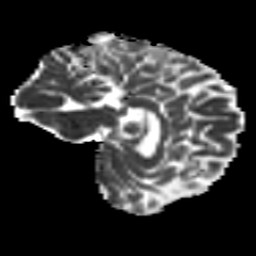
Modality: MD
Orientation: sagittal
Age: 32
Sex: male
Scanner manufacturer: siemens
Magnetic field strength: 3 T
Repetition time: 8.6 s
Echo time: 0.095 s